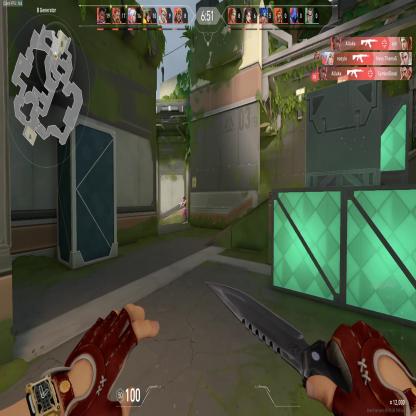
Label: enemy